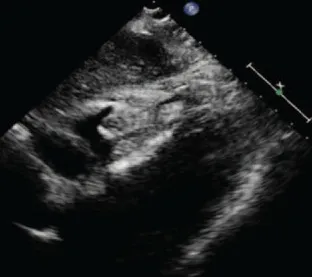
The subxiphoid 4-chamber view displays the mass adherent to the IVS (white arrow) and the RV wall (black arrow; C).
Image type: radiology (ultrasound)